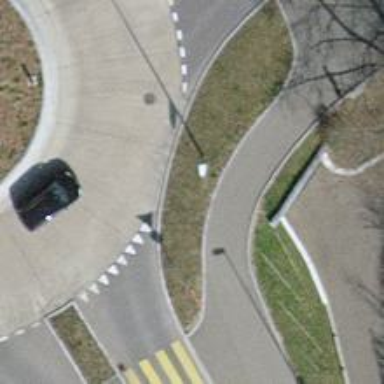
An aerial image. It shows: Asphalt sidewalk along the footway.